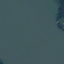
Land use / land cover class: SeaLake